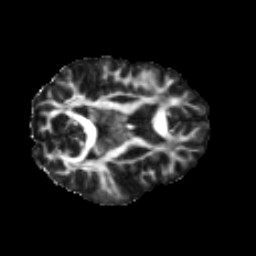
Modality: FA
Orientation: axial
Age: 22
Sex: female
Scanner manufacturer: ge
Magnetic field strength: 3 T
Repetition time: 7.8 s
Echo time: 0.0606 s